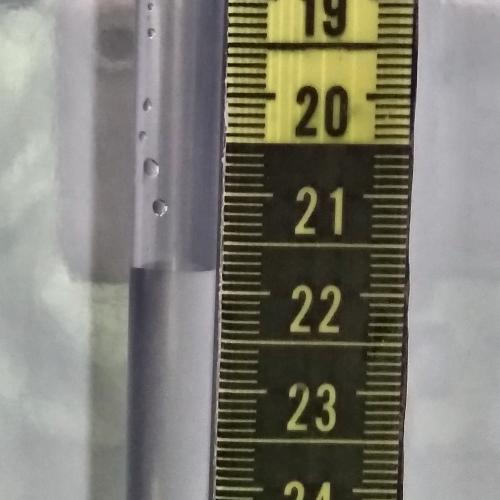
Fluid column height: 21.8 cm